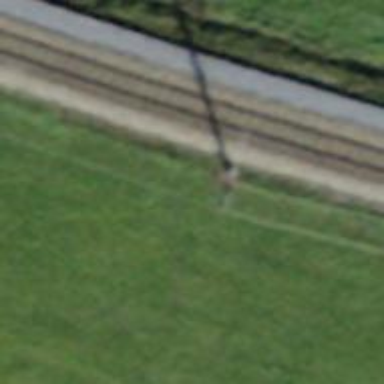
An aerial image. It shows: Power pole.